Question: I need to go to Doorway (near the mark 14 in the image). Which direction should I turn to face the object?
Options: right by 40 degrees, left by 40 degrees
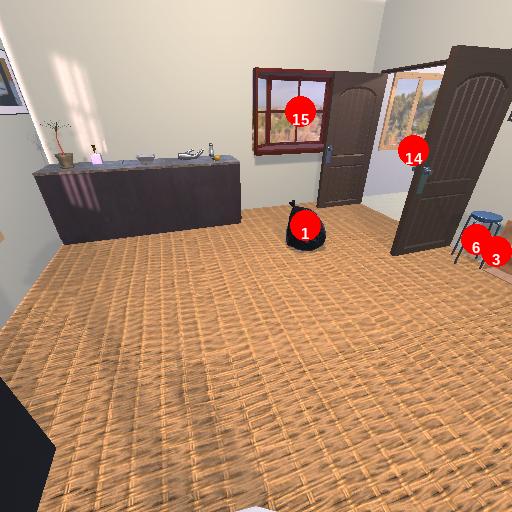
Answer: right by 40 degrees